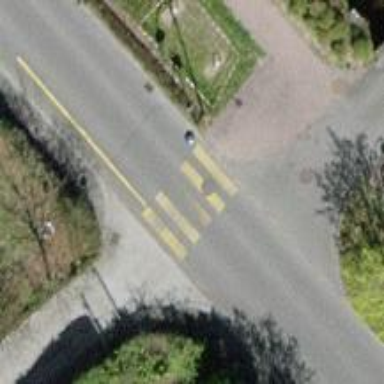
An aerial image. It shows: Marked zebra crossing on the road.